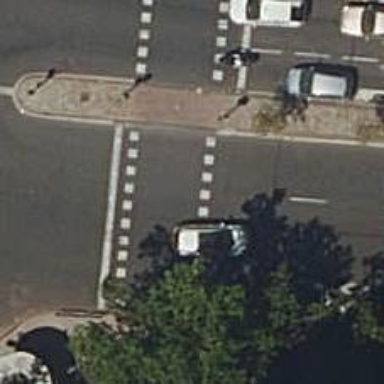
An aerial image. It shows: Road crossing with traffic signals.